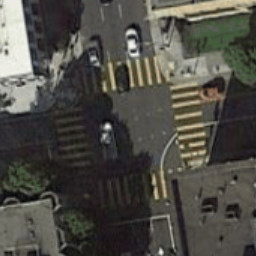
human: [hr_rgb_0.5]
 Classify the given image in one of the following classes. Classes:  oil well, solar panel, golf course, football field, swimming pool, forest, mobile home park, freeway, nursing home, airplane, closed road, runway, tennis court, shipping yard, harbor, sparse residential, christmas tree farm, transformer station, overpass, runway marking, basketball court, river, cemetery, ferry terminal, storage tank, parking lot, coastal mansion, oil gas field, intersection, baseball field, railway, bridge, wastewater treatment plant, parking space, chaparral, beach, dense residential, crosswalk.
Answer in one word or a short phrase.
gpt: crosswalk